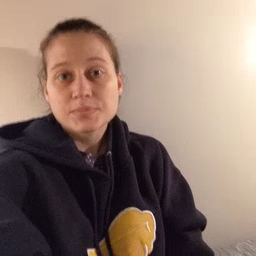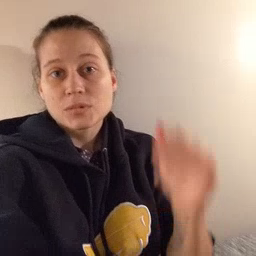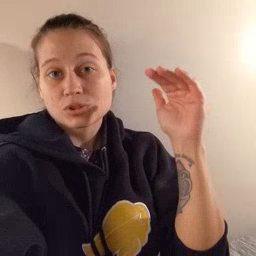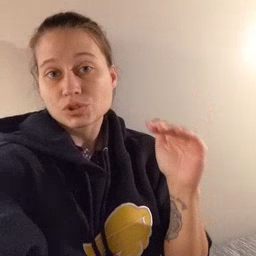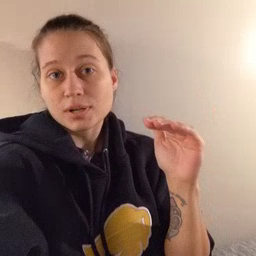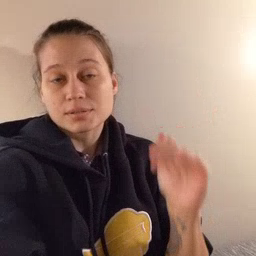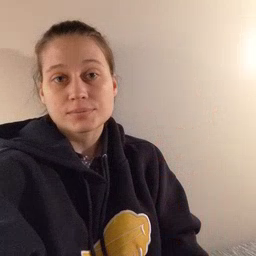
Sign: child